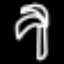
Label: palm tree